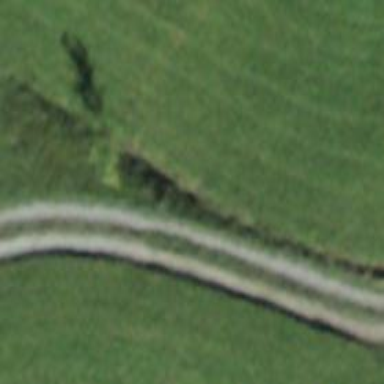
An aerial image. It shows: Track with grade 5 tracktype.